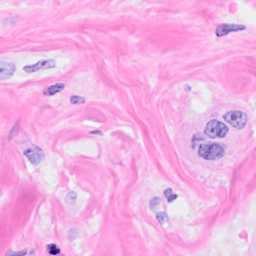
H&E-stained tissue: Breast